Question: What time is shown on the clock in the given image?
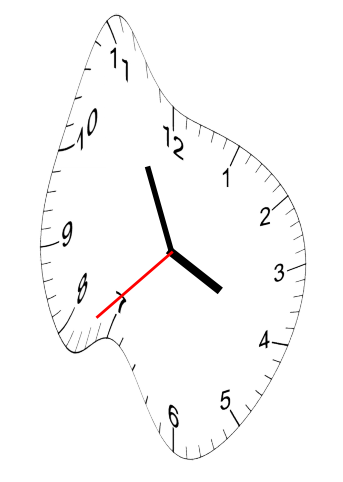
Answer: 03:55:38